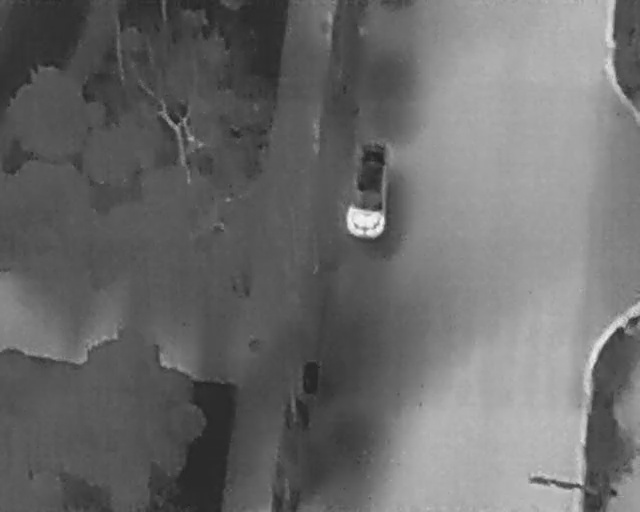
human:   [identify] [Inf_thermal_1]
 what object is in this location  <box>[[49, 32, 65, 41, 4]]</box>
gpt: <ref>1 large car at the center</ref>